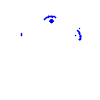
Particle: proton